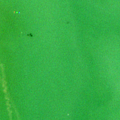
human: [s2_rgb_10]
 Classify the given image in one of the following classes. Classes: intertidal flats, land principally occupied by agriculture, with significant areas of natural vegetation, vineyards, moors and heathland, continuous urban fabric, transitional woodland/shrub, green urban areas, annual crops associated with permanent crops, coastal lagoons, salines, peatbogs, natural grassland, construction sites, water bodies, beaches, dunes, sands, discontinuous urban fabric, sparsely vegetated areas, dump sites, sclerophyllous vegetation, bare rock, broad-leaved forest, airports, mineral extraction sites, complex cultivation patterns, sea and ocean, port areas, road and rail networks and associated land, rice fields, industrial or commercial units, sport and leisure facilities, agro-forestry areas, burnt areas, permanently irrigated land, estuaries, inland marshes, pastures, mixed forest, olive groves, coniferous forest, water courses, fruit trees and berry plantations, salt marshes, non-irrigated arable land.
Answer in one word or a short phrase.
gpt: water bodies